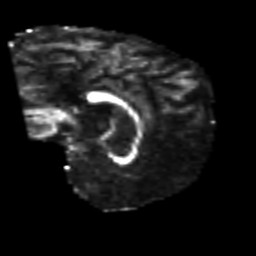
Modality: FA
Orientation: sagittal
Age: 77
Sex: male
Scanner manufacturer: siemens
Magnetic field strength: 3 T
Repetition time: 4.999 s
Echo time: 0.07946 s